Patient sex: F
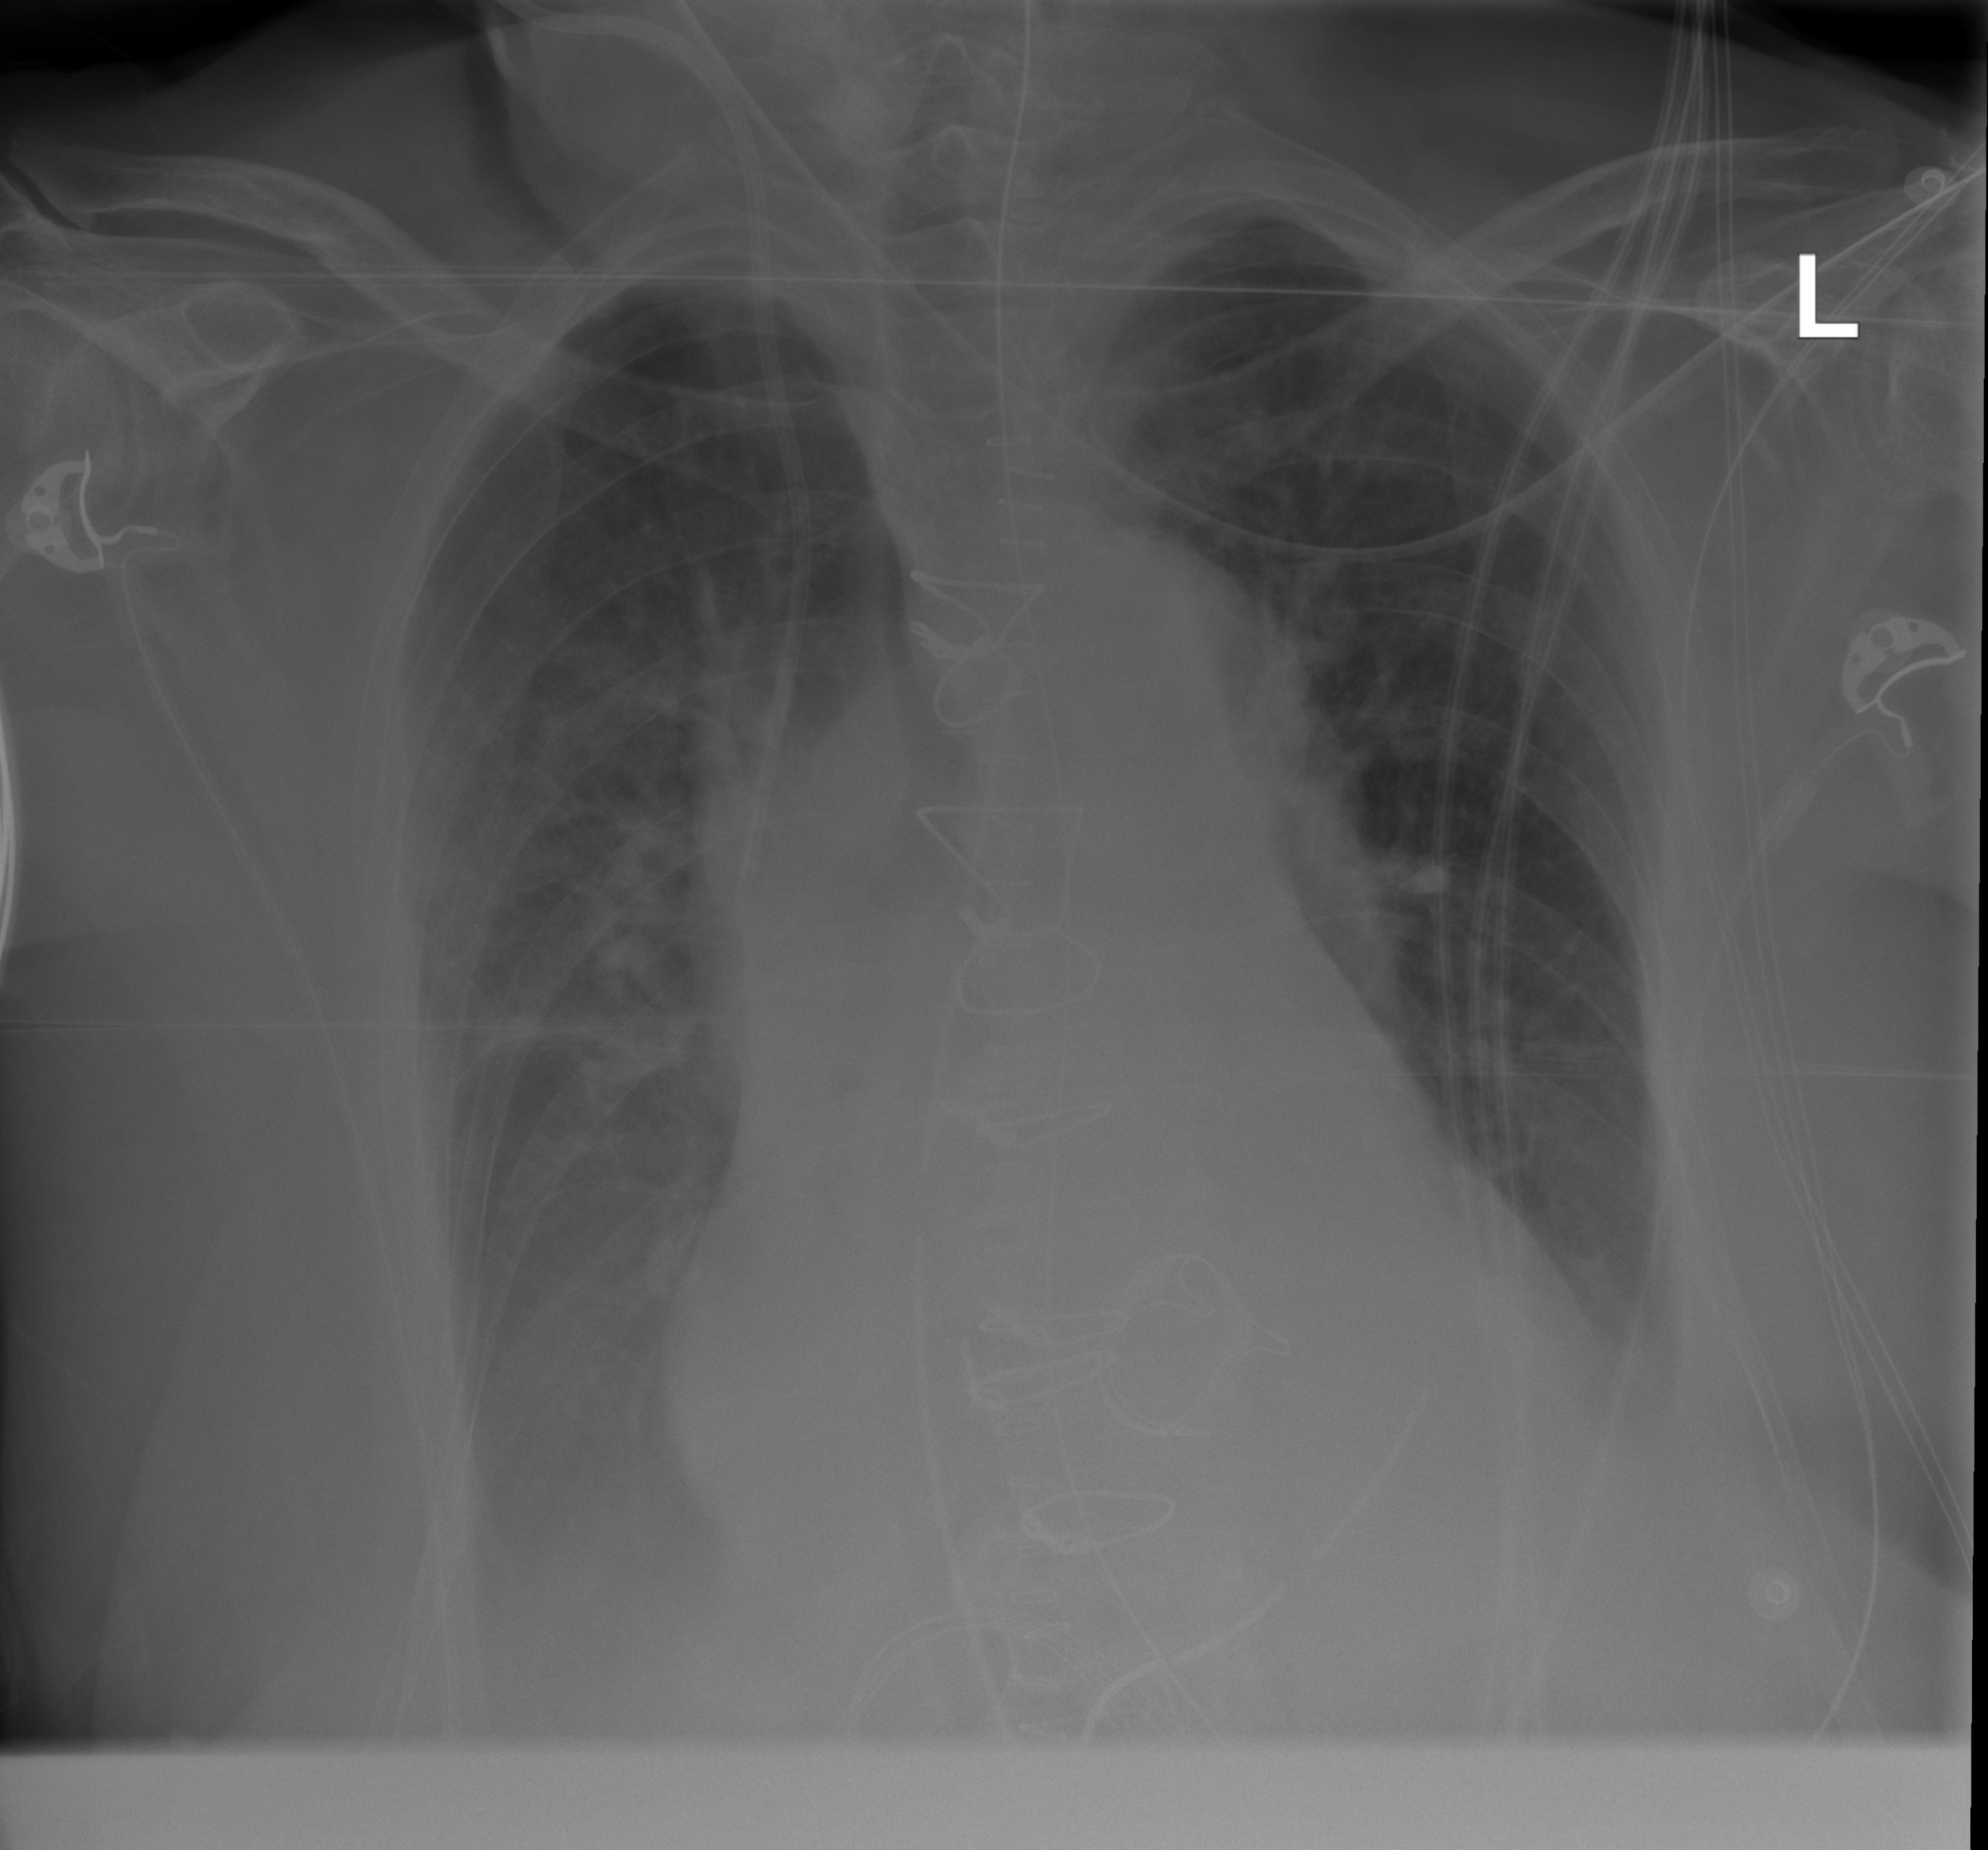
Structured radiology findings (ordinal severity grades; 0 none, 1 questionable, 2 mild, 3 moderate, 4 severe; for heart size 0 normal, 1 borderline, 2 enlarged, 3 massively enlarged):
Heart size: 2
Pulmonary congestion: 2
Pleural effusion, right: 3
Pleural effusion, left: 2
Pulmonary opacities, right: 0
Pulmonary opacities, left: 0
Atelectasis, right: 2
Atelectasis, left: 2